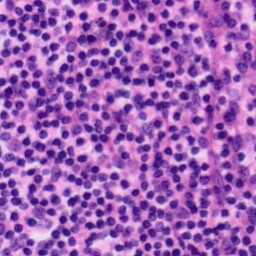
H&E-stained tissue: Tonsil